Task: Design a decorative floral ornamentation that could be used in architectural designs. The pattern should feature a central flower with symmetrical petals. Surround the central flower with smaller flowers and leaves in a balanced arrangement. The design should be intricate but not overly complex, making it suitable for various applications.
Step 577:
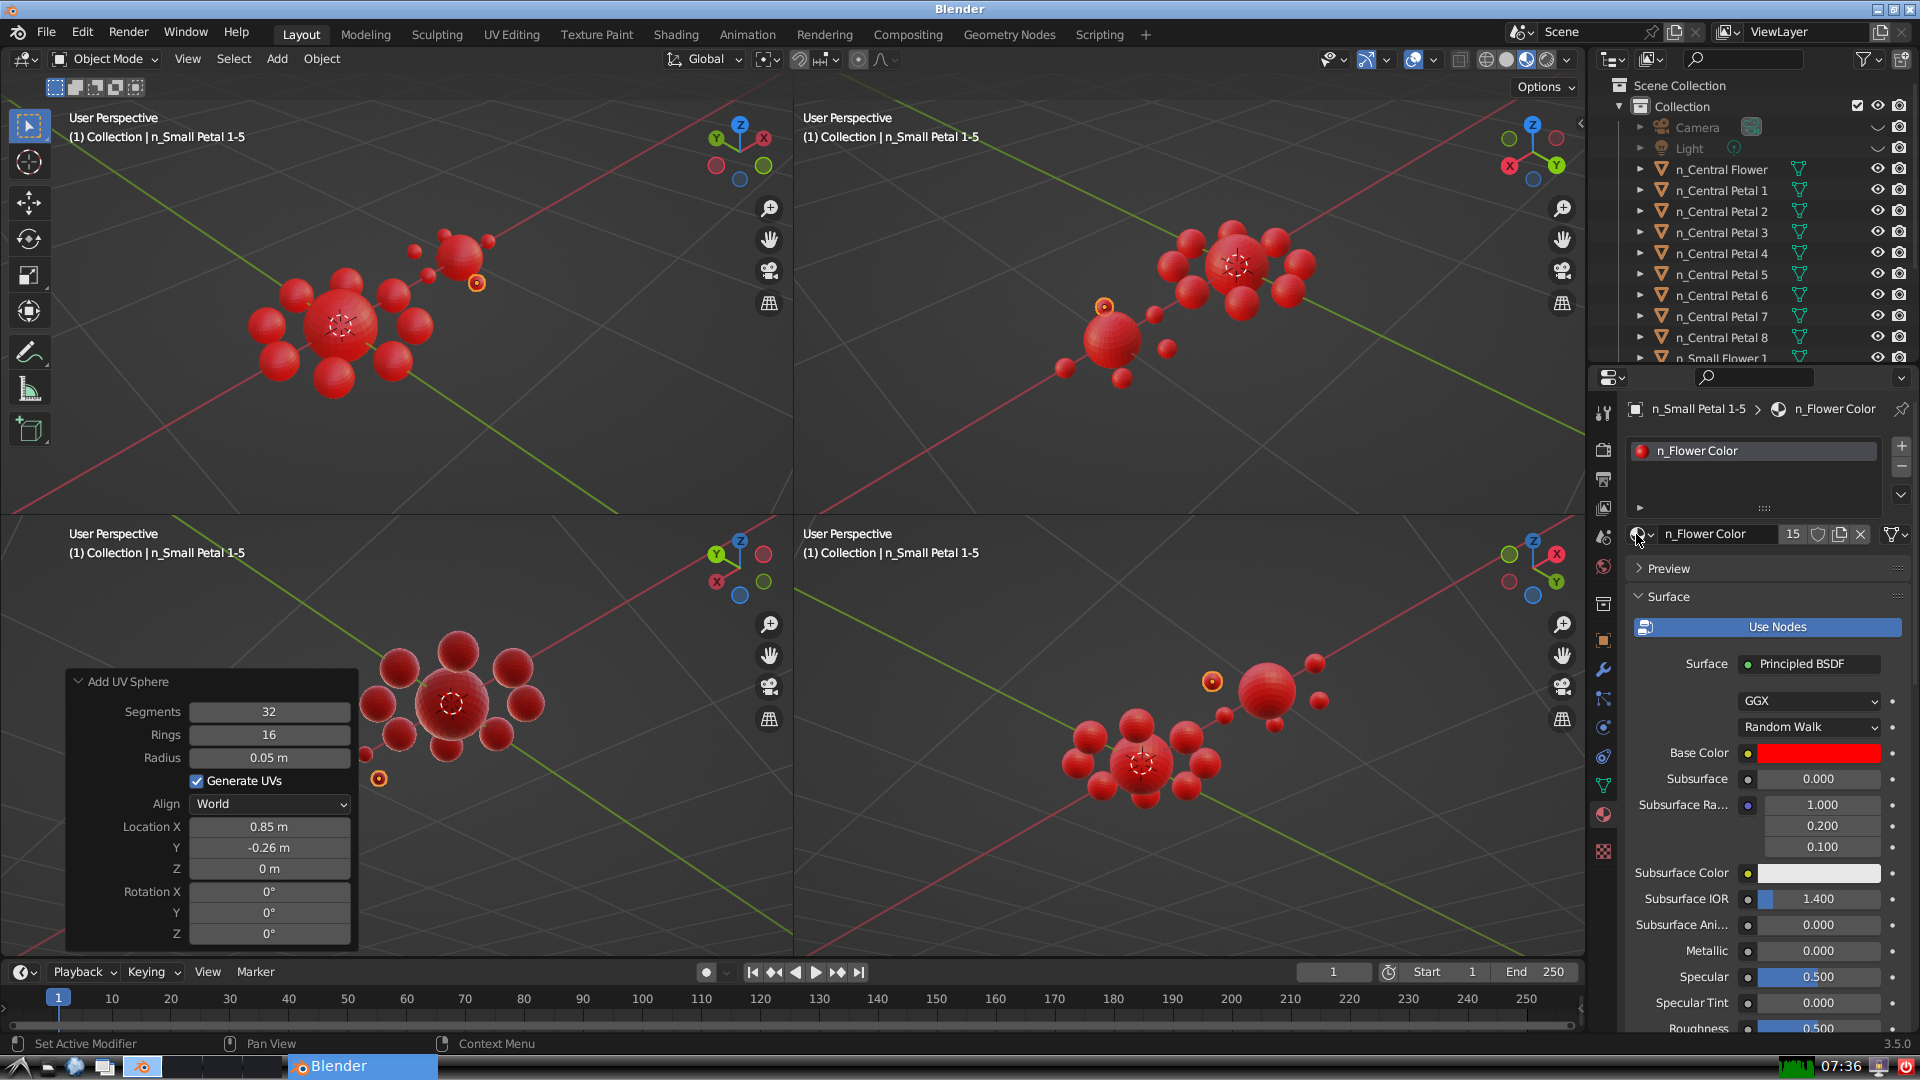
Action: {"mouse_move": [278, 58]}